Question: How I can put the border blurred and transparent in the UWP project like you can see in the picture?

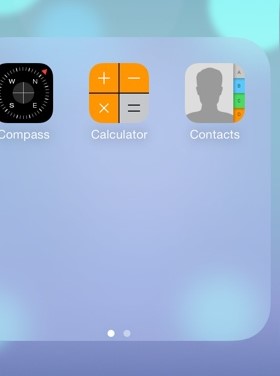
Answer: <URL> should help you.
Key thing is to render UI under panel to image and then blur it.
'''
RenderTargetBitmap rtb = new RenderTargetBitmap();
await renderTargetBitmap.RenderAsync(uielement);
image.Source = rtb;
'''
<URL>
'''
await image.Blur(duration: 10, delay: 0, value: 10).StartAsync();
'''
Or, yes, like @MZetko answered <URL>